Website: macys
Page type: delivery-shipping
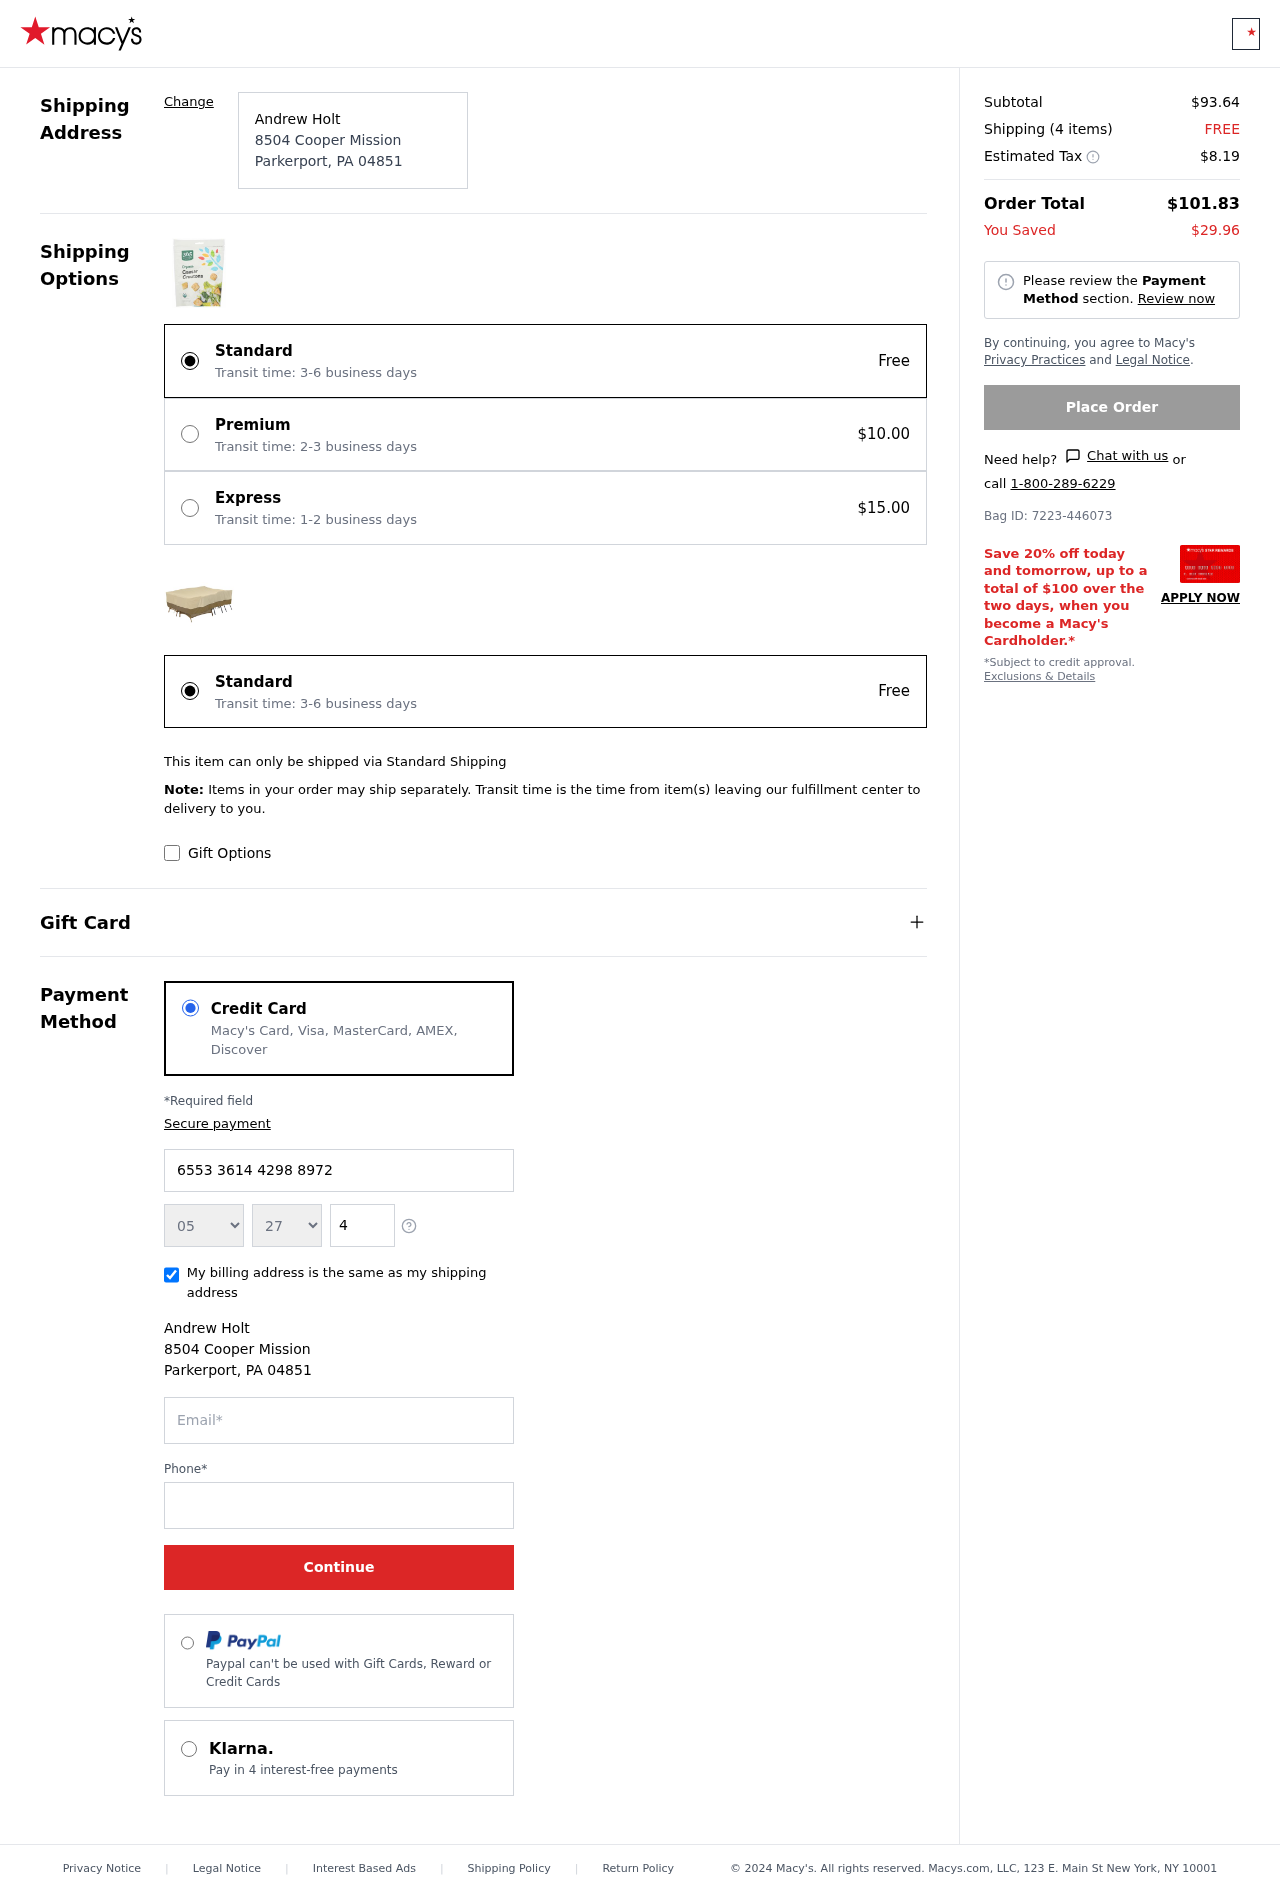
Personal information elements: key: PII_CARD_EXPIRY_MONTH
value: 05
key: PII_CARD_EXPIRY_YEAR
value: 27
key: PII_CITY
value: Parkerport
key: PII_CITY_STATE_ZIP
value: Parkerport, PA 04851
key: PII_FULLNAME
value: Andrew Holt
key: PII_POSTCODE
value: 04851
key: PII_STATE_ABBR
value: PA
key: PII_STREET
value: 8504 Cooper Mission
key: PII_CARD_NUMBER
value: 6553 3614 4298 8972
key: PII_CARD_CVV
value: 477
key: PII_EMAIL
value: andrew.holt@gmail.com
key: PII_PHONE
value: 6099199909
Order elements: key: ORDER_SUBTOTAL
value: $93.64
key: ORDER_NUM_ITEMS
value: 4
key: ORDER_SHIPPING_COST
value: FREE
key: ORDER_TAX
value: $8.19
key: ORDER_TOTAL
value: $101.83
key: ORDER_SAVINGS
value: $29.96
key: ORDER_BAG_ID
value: Bag ID: 7223-446073